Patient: sex M, age 57
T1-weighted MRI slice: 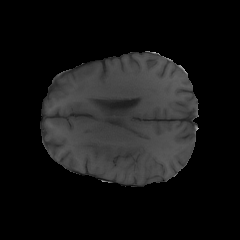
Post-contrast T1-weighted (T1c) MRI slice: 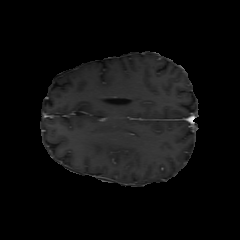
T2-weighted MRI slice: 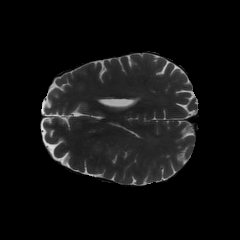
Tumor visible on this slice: yes
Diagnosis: Glioblastoma, IDH-wildtype
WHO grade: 4